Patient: sex F, age 67
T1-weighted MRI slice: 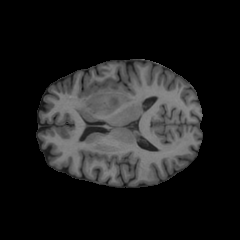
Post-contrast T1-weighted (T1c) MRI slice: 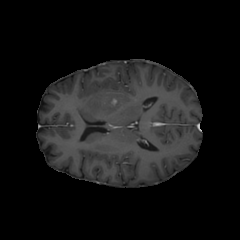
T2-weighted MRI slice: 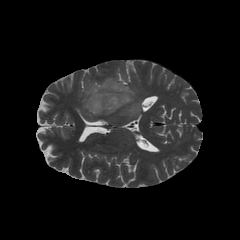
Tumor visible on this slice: yes
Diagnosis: Glioblastoma, IDH-wildtype
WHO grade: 4